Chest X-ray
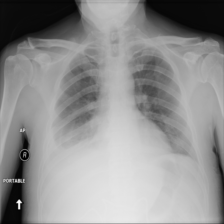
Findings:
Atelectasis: positive
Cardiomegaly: negative
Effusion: positive
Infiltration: positive
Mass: negative
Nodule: negative
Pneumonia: negative
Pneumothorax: negative
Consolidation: negative
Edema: negative
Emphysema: negative
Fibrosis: negative
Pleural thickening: negative
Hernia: negative